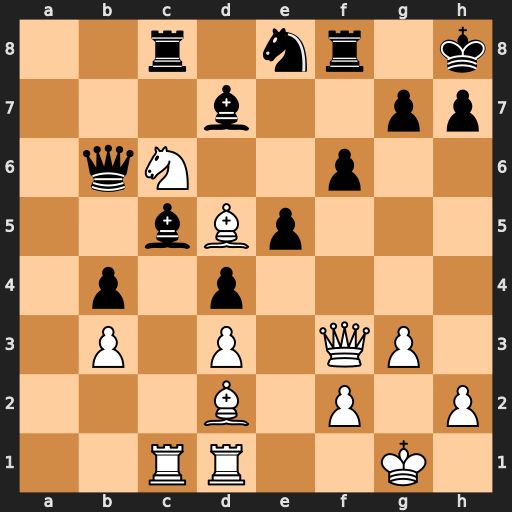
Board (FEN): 2r1nr1k/3b2pp/1qN2p2/2bBp3/1p1p4/1P1P1QP1/3B1P1P/2RR2K1
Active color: w
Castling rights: -
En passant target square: -
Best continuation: Rxc5 Qxc5 Bxb4